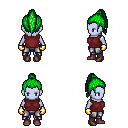
a pixel art fantasy rpg character, female body template, dark elf, purple skin, maroon sleeveless shirt, metal pants, green long topknot hairstyle, gold gloves, maroon shoes, four views (front, back, left, right), 2x2 character sprite sheet, small pixel art, hard edges, no anti-aliasing